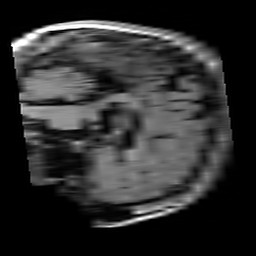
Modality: T1w
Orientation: sagittal
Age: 33
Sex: female
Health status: healthy
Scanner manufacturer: siemens
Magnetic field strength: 3 T
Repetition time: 4.1 s
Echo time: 0.0085 s